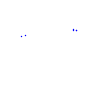
Particle: proton